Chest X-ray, PA view. Patient: 53 years old, sex M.
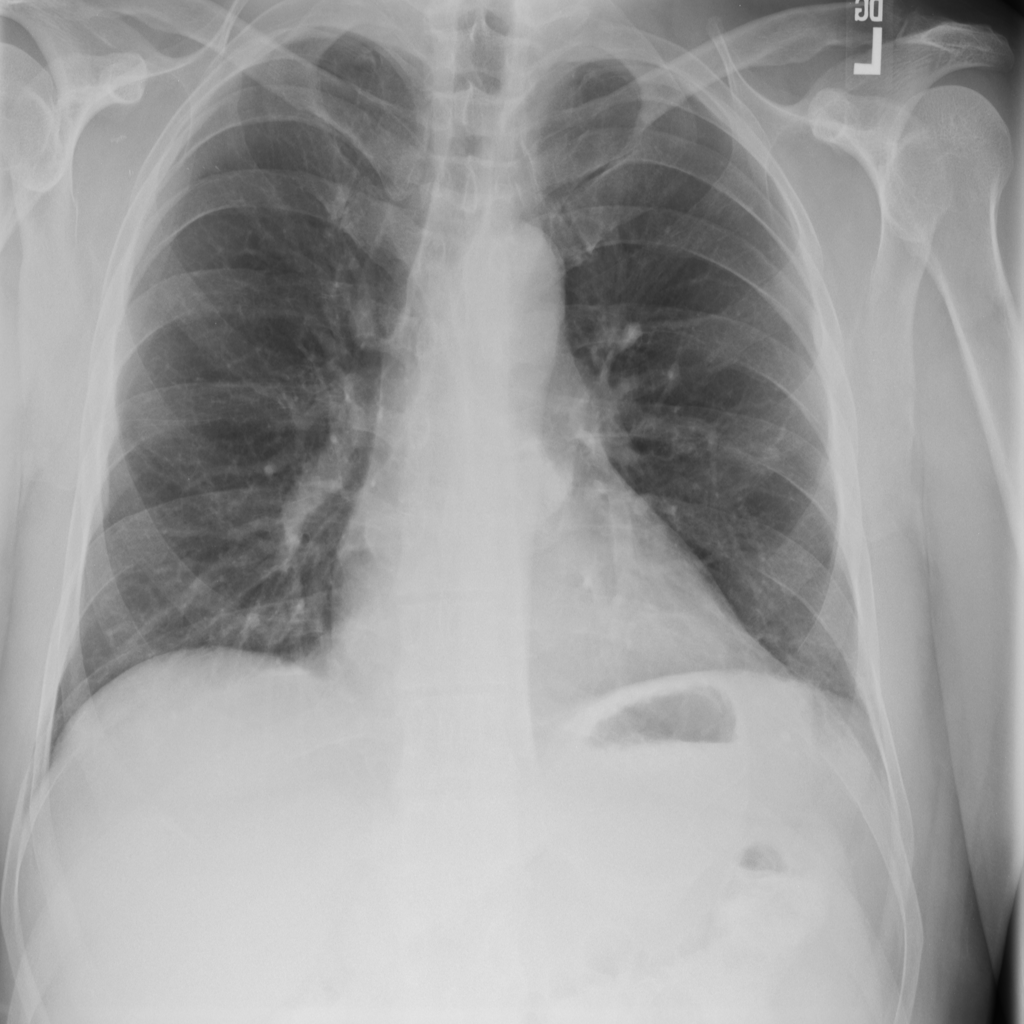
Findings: No Finding